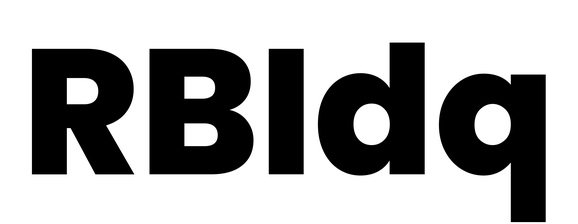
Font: Poppins-ExtraBold